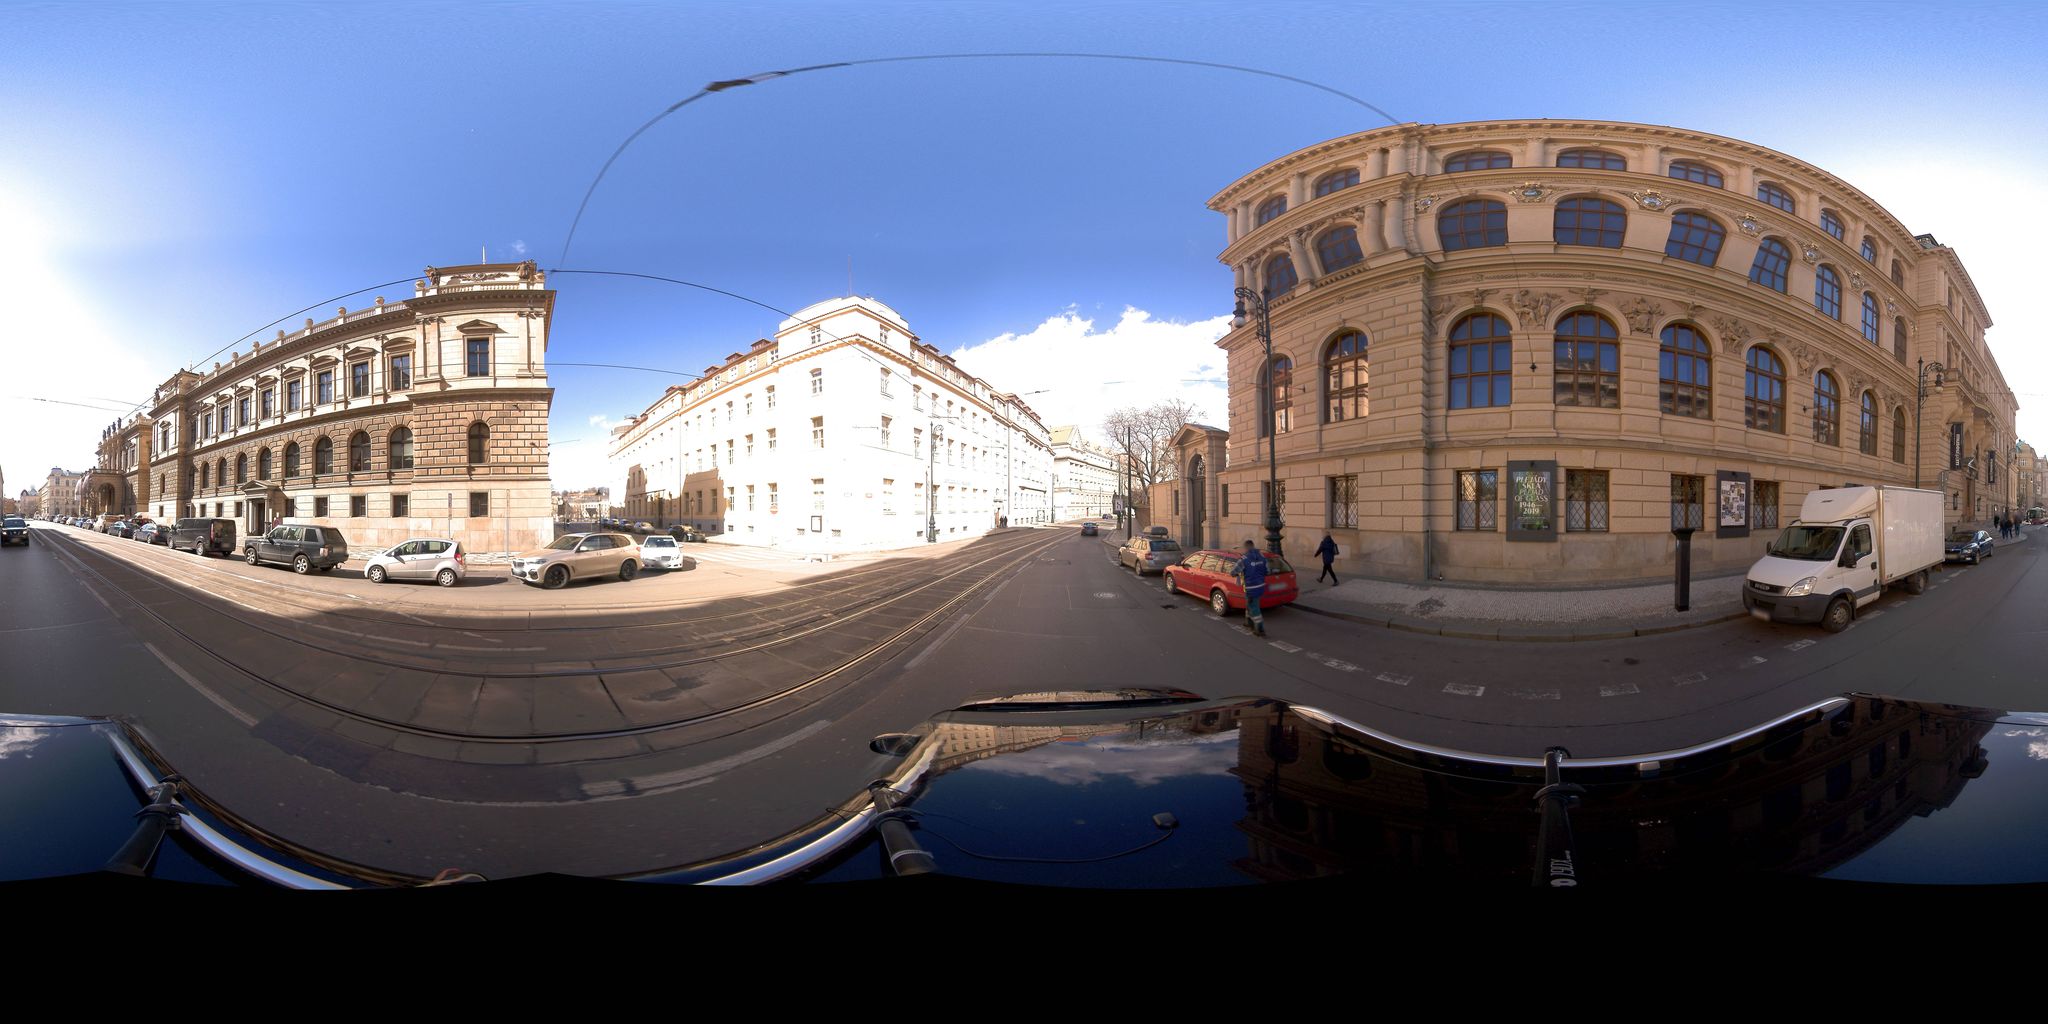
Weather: snowy
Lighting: day
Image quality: good
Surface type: railway
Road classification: footway
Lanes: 4
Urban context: urban centre
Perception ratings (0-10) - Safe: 4.3, Lively: 6.34, Beautiful: 4.73, Boring: 2.34, Depressing: 2.61, Wealthy: 4.22